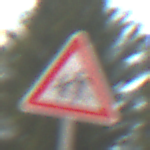
Verkehrszeichen: KinderRechts
Umgebung: Outdoor, Suburban
Tageszeit: MorningAfternoon
Wetter: Overcast
Licht: Natural
Jahreszeit: NotSpecified
Kontrast: LowContrast